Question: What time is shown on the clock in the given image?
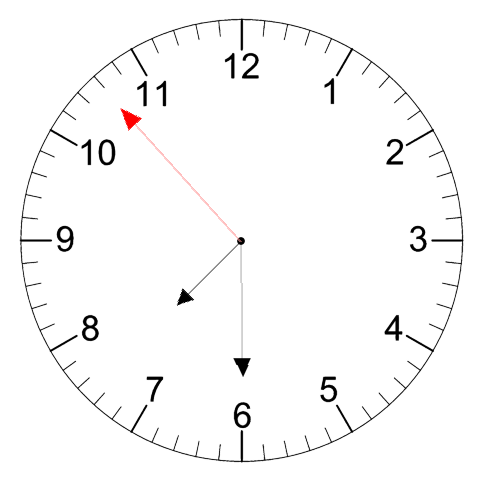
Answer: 07:29:53